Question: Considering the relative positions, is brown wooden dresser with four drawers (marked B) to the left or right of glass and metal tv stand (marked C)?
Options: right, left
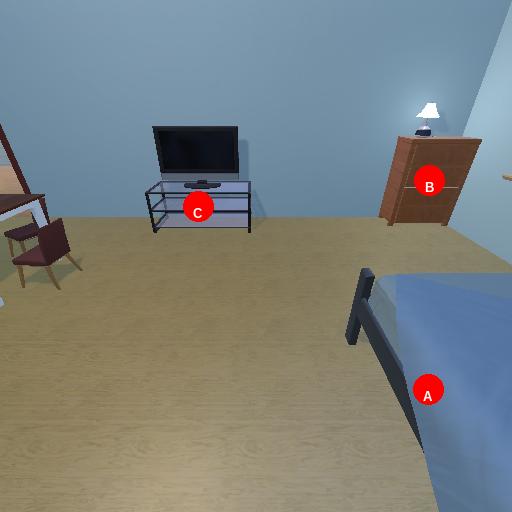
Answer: right